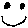
Label: smiley face